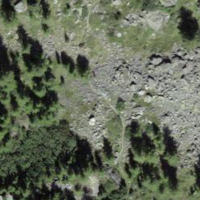
EUNIS habitat code: 26
Species observed at this site:
Sempervivum montanum